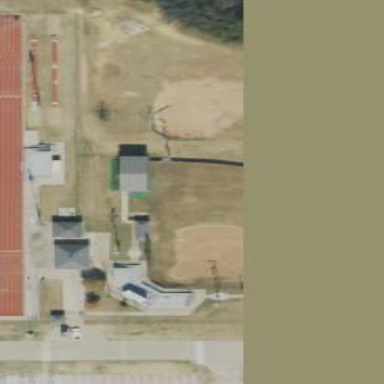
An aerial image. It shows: Stadium designed for softball matches.